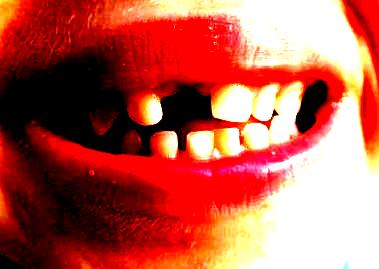
Condition: hypodontia